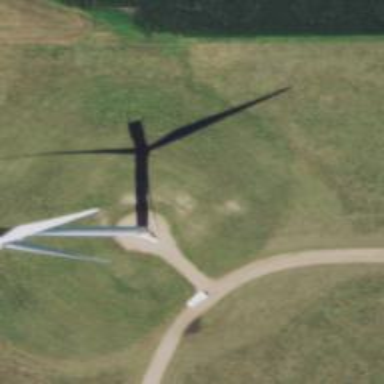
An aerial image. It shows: Wind generator in the form of horizontal axis wind turbine.